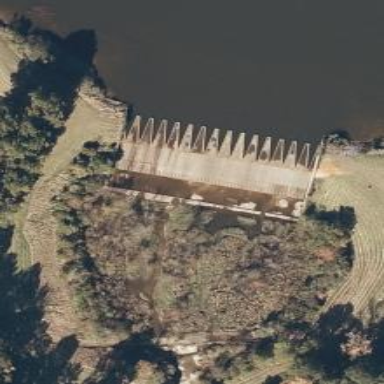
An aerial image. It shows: Dam along waterway.